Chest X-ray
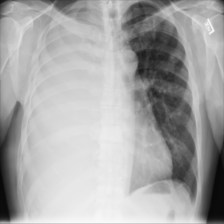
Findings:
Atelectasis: negative
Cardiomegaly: negative
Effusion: negative
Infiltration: negative
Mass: negative
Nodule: positive
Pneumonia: negative
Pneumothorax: negative
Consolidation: negative
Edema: negative
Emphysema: negative
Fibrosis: negative
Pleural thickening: negative
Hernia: negative